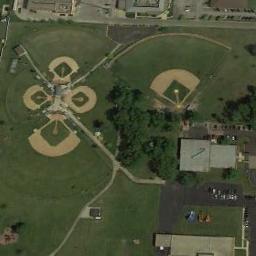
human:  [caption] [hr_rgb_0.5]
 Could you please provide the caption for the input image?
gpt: In the picture there is a baseball field and a parking lot .

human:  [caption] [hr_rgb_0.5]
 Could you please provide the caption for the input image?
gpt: Five baseball diamonds of different sizes on the lawn with some trees while some houses and a parking lot beside .

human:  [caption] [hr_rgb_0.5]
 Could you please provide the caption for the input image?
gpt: There are five baseball diamonds in the grass next to the houses .

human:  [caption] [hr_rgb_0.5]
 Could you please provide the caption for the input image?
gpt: Two big baseball diamonds and three small baseball diamonds are next to many buildings and trees .

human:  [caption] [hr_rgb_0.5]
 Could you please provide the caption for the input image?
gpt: Two houses next to five baseball diamonds .